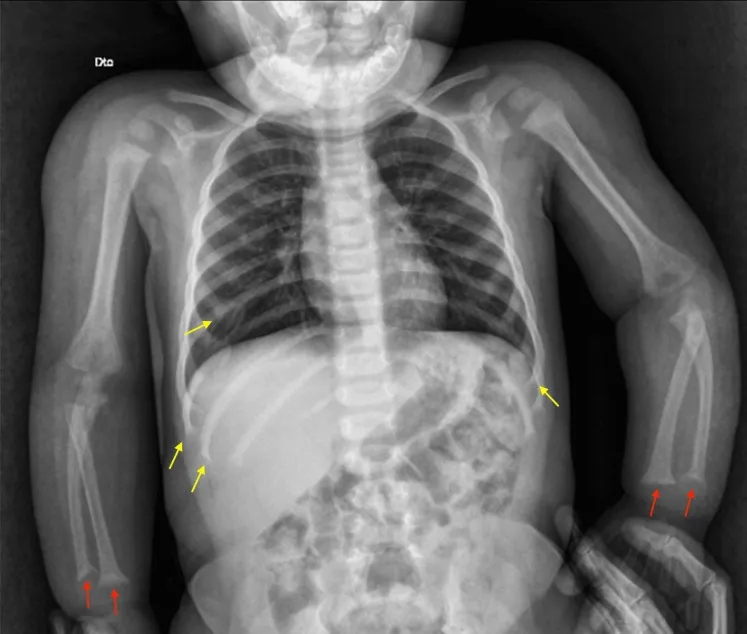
Skeletal survey of the upper limbs and thorax. Red arrows: bilateral flattening and irregularities of the distal epiphyses of the radius and ulna; yellow arrows: rachitic rosary, visible on the extremities of the ribs.
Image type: radiology (x_ray)